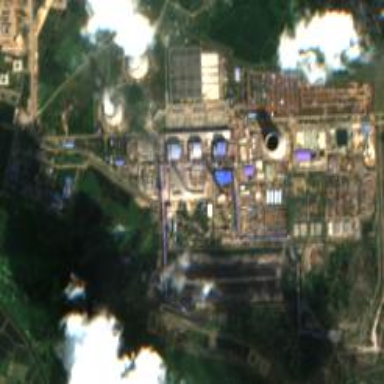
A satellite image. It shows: Industrial area with coal power plant.